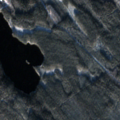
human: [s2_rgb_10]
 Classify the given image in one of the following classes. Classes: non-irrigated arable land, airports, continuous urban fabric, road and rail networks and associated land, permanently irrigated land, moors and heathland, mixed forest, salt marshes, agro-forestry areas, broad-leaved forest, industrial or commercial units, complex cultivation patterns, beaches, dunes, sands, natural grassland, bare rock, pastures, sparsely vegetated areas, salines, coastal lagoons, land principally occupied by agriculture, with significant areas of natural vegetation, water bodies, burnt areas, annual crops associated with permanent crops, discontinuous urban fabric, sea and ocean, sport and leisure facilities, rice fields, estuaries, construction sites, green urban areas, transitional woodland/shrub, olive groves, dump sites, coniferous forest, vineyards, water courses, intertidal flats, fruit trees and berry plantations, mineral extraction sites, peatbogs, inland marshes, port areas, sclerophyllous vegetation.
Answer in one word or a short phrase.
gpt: coniferous forest, mixed forest, water bodies